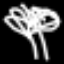
Label: palm tree